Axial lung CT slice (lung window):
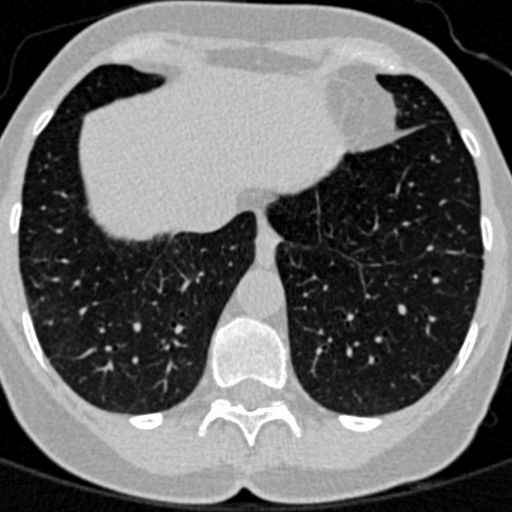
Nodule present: no